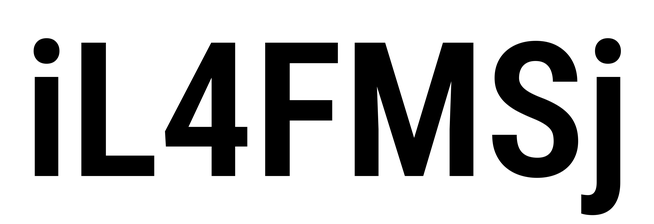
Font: Roboto_Condensed_SemiBold